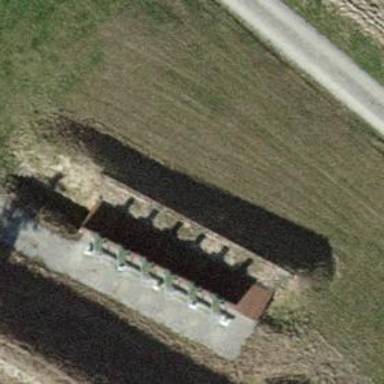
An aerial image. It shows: Retaining wall.